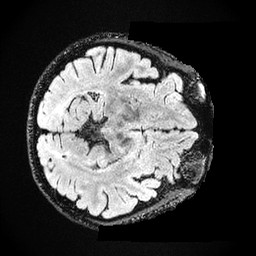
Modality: FLAIR
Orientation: axial
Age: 38
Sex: female
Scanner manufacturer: ge
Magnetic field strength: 3 T
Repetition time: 4.802 s
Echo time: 0.1172 s